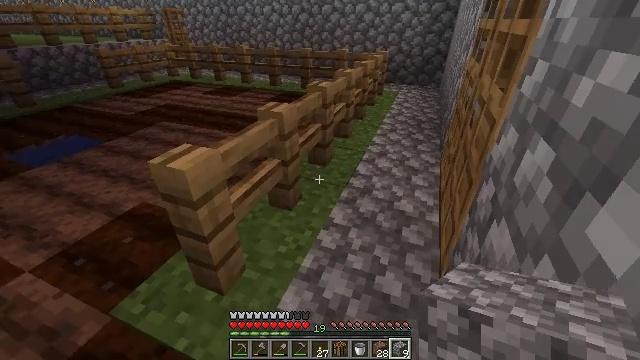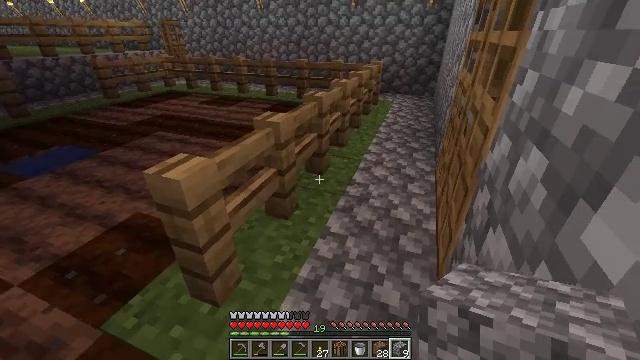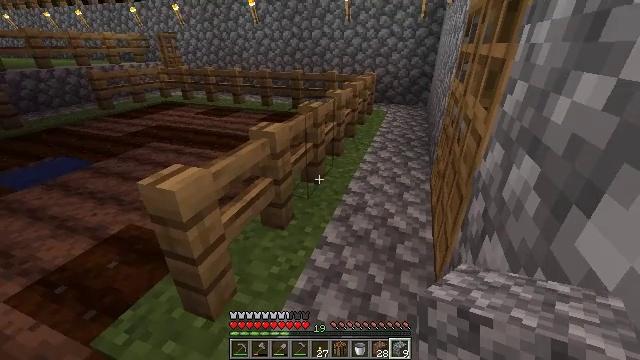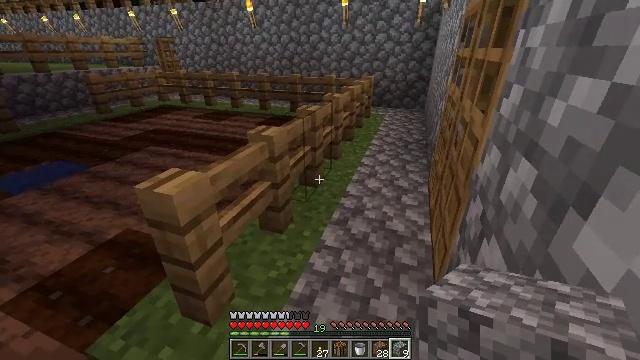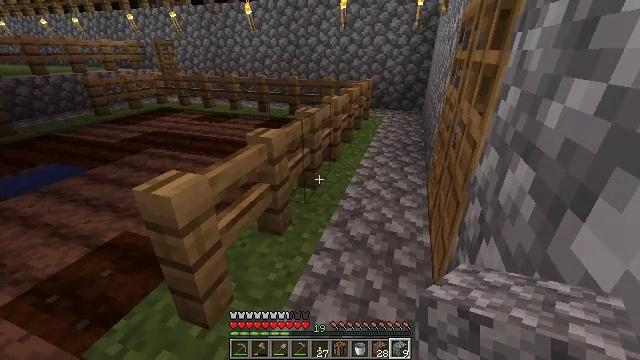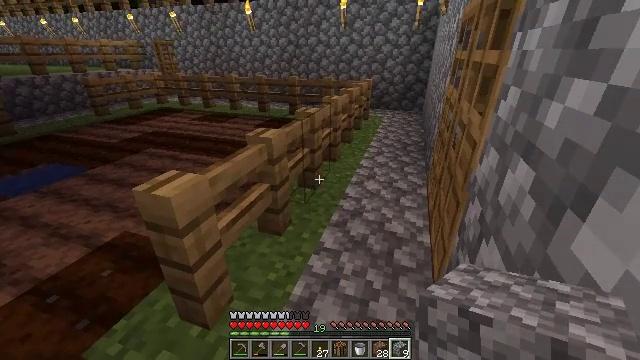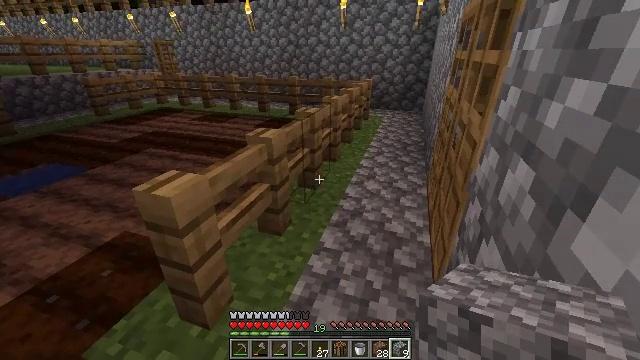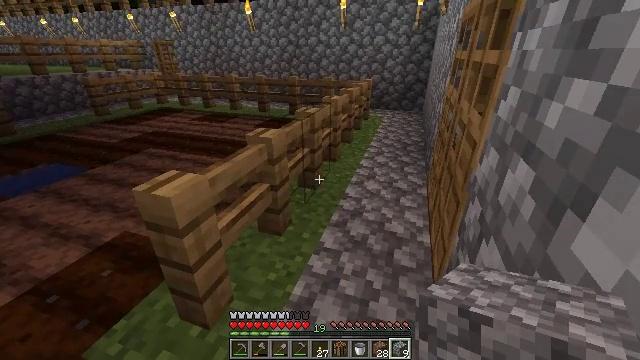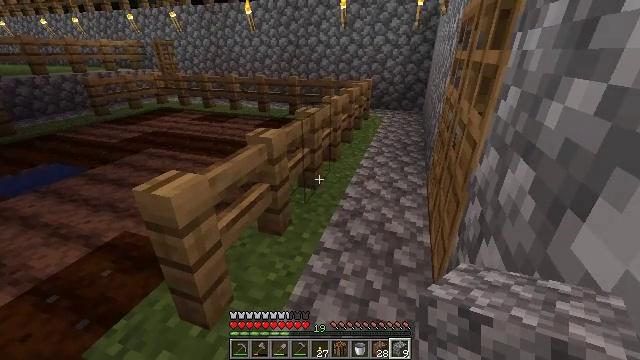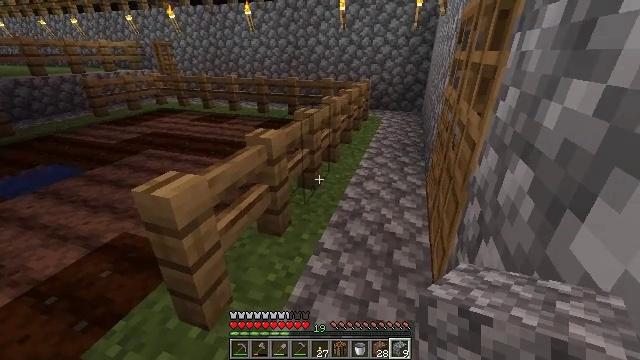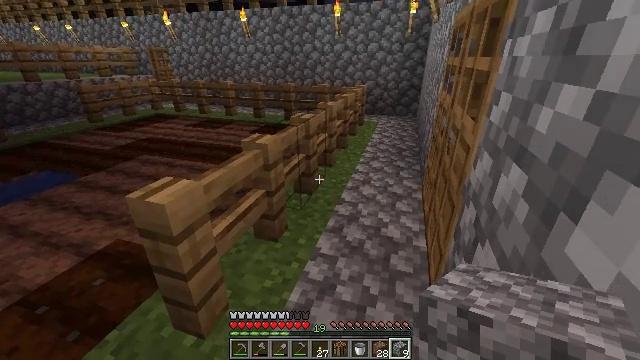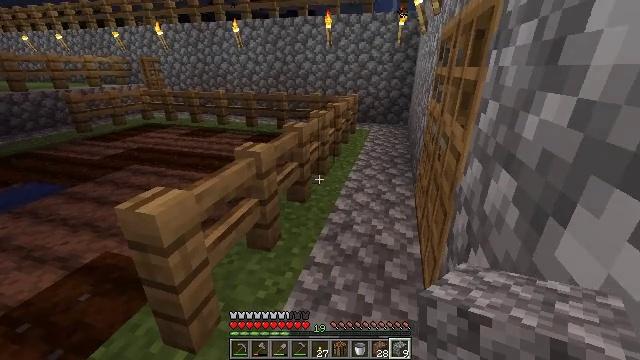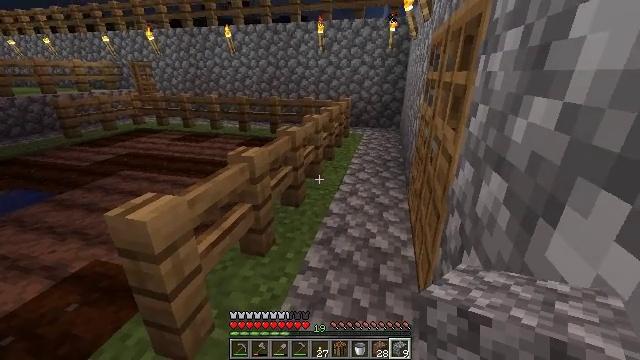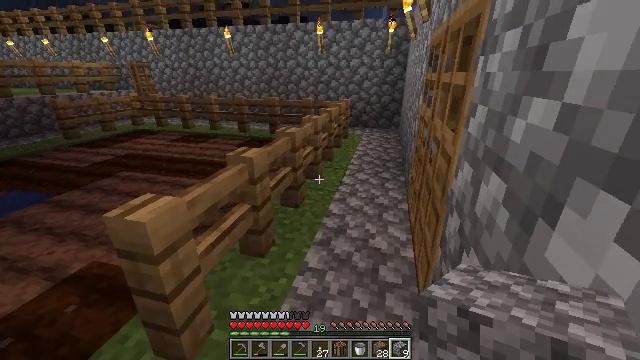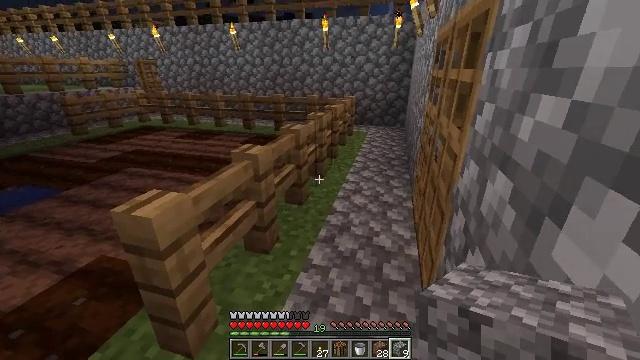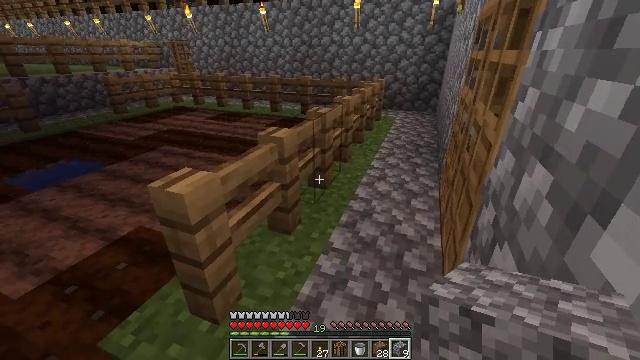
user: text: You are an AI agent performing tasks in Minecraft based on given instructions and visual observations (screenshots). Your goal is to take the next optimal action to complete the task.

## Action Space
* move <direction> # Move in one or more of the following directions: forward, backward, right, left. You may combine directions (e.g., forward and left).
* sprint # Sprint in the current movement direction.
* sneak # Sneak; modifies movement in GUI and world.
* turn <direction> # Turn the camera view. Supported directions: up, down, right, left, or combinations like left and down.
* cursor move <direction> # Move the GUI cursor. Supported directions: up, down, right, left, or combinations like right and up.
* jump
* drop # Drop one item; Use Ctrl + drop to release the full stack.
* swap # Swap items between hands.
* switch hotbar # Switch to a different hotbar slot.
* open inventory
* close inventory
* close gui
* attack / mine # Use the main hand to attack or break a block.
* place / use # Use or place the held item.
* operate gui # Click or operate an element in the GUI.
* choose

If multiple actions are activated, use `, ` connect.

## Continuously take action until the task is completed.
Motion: motion action
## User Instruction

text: Attack the farmland to gather it.
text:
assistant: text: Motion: turn up
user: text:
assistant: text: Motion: turn right and up
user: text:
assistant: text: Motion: no_op
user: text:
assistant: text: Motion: no_op
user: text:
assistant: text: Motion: no_op
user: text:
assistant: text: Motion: no_op
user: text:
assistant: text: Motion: no_op
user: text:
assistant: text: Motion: no_op
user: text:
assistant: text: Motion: no_op
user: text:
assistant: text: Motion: turn up
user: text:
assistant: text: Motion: turn right and up
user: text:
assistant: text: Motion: turn right
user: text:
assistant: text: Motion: no_op
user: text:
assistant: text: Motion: turn left
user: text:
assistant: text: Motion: turn left and down
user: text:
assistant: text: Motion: turn left and down
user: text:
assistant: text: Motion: turn left and down
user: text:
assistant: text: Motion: turn left and down
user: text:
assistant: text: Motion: turn left
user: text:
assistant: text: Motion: no_op
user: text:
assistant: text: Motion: no_op
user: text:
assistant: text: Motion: no_op
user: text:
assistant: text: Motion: no_op
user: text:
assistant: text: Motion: turn right
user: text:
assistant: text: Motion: no_op
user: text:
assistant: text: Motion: turn left and down
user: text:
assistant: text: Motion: turn left and down
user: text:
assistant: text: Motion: turn left and down
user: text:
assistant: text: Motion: turn left and down
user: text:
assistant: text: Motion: turn left